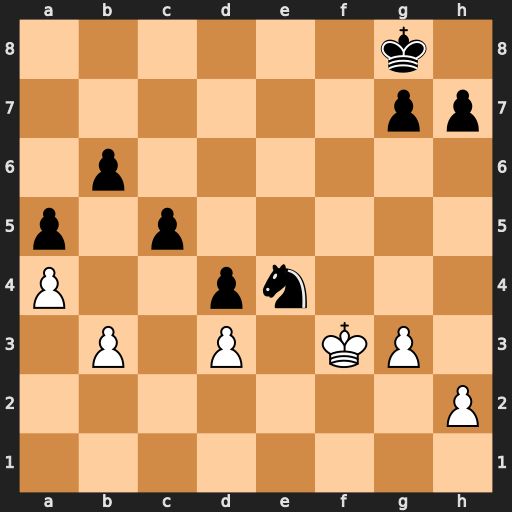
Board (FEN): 6k1/6pp/1p6/p1p5/P2pn3/1P1P1KP1/7P/8
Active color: w
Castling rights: -
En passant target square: -
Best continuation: Kxe4 Kf7 Kd5